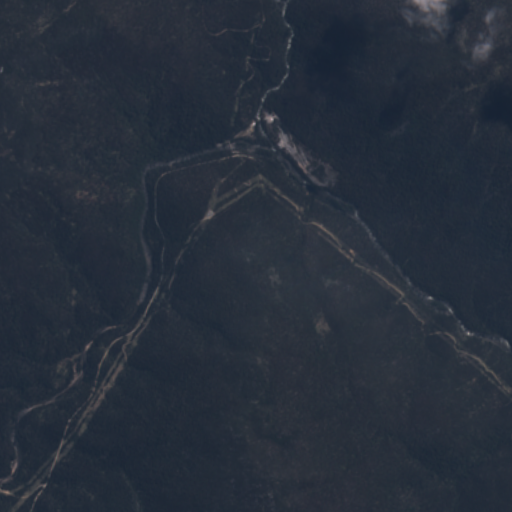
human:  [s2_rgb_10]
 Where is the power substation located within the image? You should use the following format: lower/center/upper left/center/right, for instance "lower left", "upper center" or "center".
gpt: The power substation is located in the center of the image.
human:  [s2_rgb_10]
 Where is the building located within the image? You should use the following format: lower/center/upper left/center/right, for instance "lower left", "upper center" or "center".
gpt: The building is located in the upper center of the image.
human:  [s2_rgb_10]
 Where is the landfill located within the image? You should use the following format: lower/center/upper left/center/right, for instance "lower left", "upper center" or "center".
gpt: There is no landfill in the image.